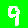
Digit: 9